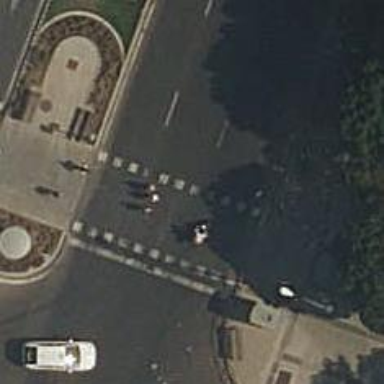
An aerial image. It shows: Asphalt footway with marked crossing equipped with traffic signals.